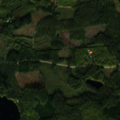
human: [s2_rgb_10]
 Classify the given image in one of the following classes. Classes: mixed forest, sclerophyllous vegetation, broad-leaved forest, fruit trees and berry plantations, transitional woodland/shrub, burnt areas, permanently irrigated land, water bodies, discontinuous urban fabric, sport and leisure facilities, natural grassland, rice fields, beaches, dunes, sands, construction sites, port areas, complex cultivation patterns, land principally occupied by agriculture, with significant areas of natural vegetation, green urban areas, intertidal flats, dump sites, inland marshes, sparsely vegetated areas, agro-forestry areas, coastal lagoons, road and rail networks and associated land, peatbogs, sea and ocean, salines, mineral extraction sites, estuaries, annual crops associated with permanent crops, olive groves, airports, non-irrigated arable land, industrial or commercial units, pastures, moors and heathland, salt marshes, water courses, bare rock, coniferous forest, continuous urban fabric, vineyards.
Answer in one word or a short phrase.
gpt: coniferous forest, mixed forest, transitional woodland/shrub, water bodies